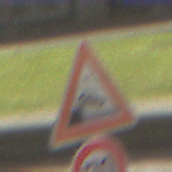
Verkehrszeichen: Ufer
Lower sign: Geschwindigkeit70
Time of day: MorningAfternoon
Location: Outdoor (Urban)
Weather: PartlyCloudy
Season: NotSpecified
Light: Natural